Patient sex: M
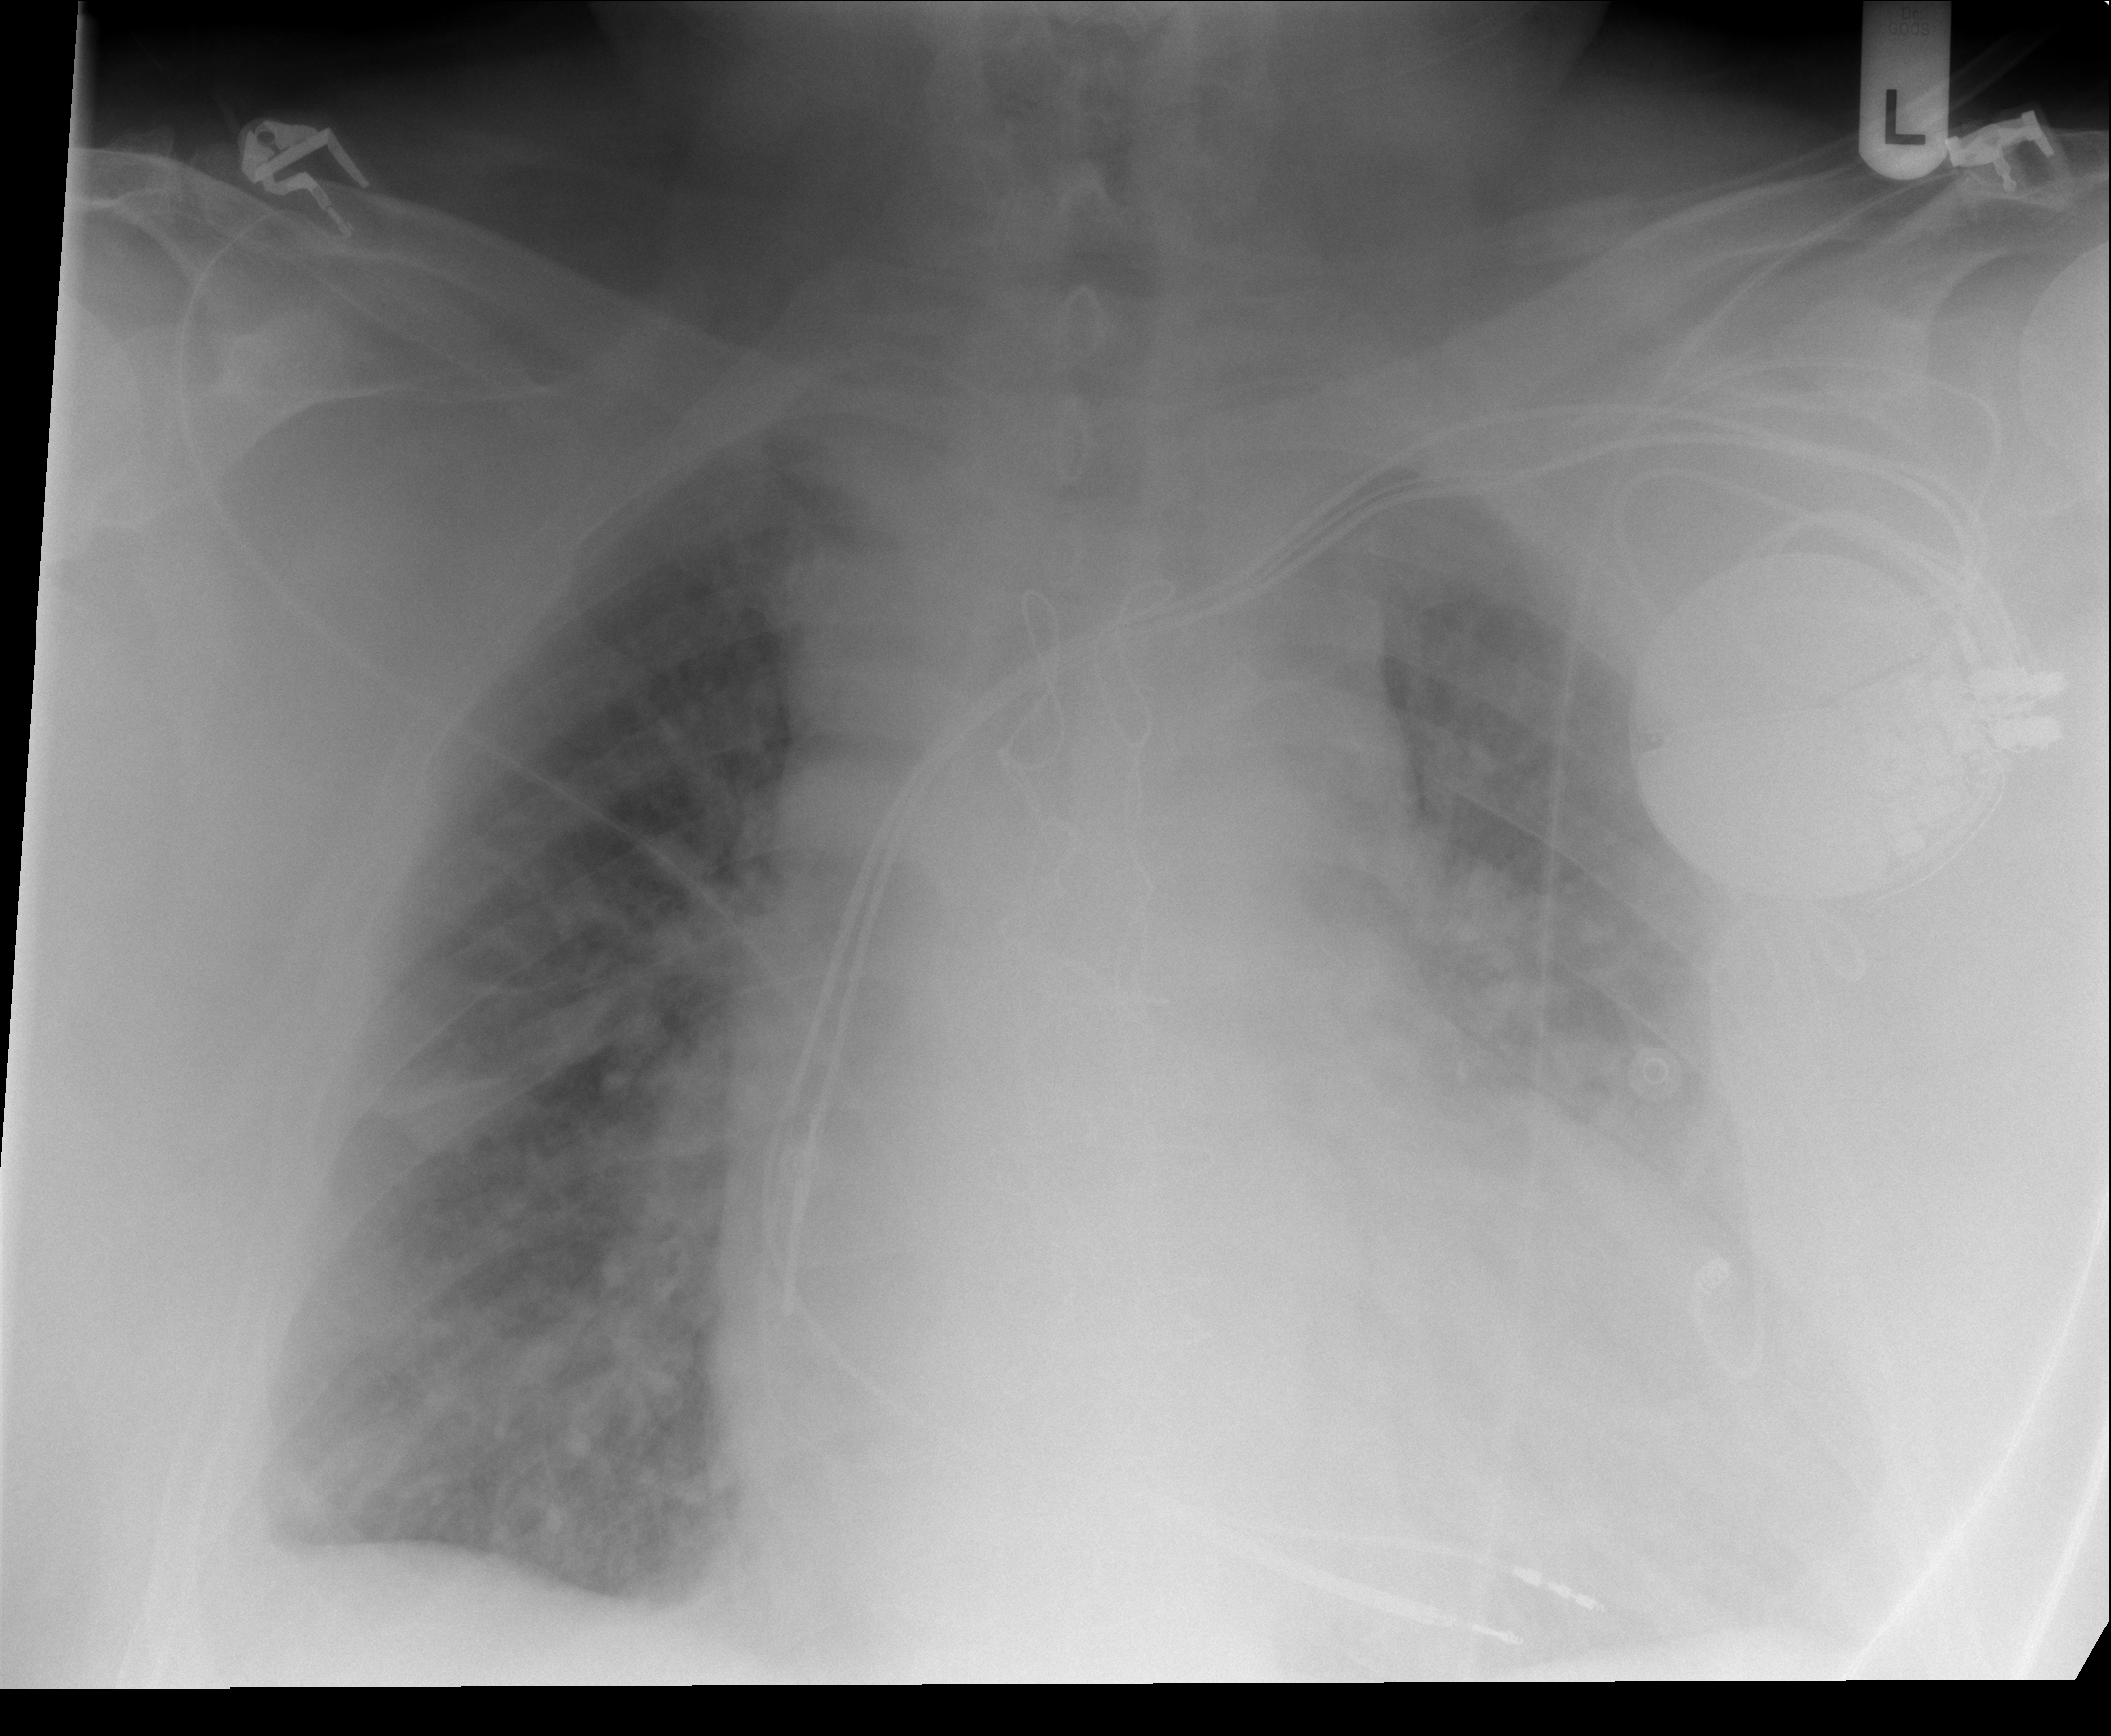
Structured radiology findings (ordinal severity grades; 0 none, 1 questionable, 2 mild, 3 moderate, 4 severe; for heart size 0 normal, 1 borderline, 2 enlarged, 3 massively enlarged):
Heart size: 3
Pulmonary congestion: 3
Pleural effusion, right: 2
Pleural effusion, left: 2
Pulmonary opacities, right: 2
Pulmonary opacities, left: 2
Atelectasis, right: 2
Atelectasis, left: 2